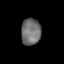
Tissue: lung
Cell type: Others
Senescence score: 0.2387
Nuclear area (px): 516
Mean DAPI intensity: 110.155